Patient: sex F, age 62
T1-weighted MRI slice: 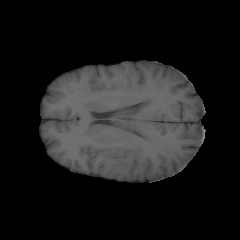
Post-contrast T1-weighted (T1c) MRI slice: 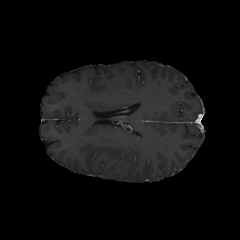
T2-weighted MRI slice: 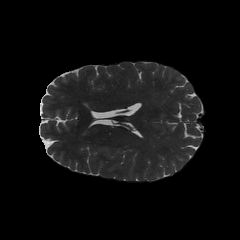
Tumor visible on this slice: no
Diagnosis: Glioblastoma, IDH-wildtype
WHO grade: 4